Field crop: maize
Growth stage: 2
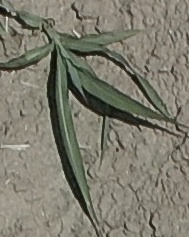
Species: sorghum